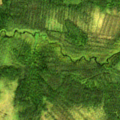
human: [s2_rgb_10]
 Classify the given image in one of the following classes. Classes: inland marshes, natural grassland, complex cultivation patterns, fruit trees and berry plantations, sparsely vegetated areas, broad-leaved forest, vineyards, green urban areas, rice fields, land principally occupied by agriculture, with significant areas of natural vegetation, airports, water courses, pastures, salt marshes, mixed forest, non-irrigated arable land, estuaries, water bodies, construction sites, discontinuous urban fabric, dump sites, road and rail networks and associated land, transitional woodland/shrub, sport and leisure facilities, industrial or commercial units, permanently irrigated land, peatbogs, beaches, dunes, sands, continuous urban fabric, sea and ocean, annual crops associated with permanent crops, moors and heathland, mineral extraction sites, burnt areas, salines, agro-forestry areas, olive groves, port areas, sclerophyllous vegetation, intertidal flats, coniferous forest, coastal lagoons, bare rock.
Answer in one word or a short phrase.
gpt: coniferous forest, mixed forest, transitional woodland/shrub